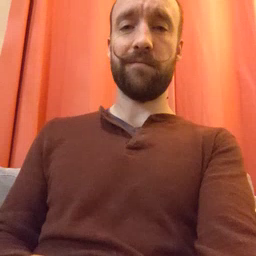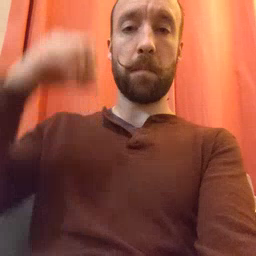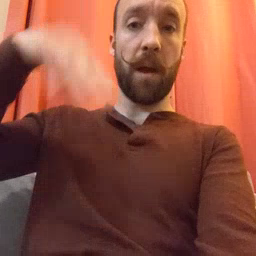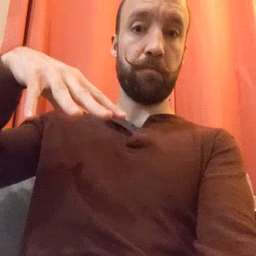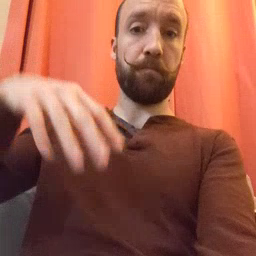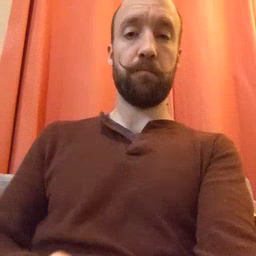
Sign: drop